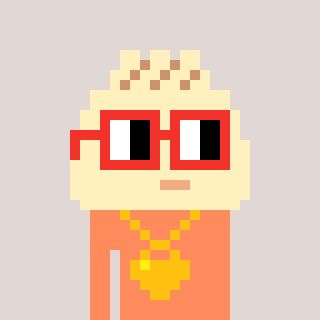
a pixel art character with square red glasses, a porkbao-shaped head and a peachy-colored body on a warm background